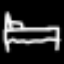
Label: bed